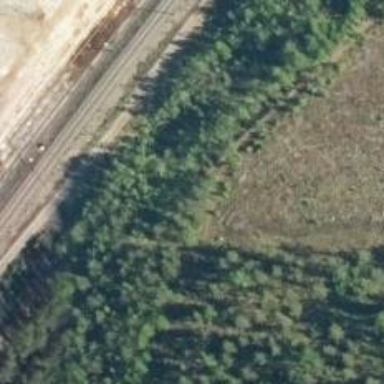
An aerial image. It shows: Abandoned railway.